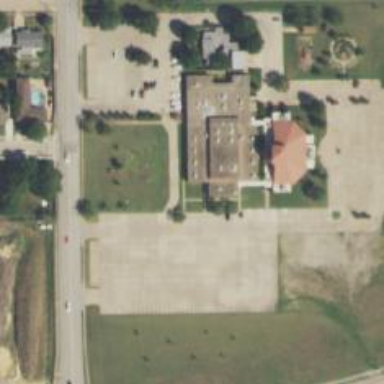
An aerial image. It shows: Church which is place of worship.